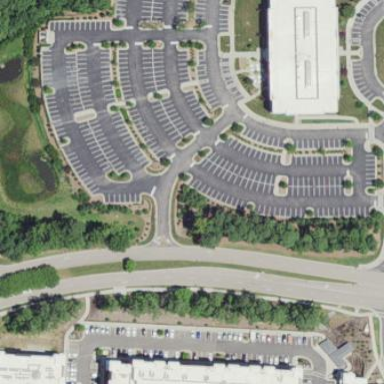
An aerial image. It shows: Parking area with surface.